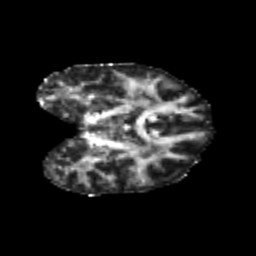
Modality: FA
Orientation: coronal
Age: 23
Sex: female
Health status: healthy
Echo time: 0.074 s